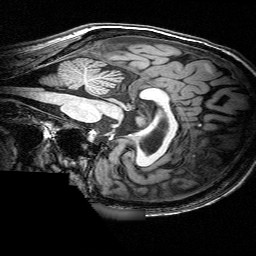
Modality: T1w
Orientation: sagittal
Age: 60
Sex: female
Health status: ill
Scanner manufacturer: siemens
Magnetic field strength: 3 T
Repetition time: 0.0025 s
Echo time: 0.00336 s